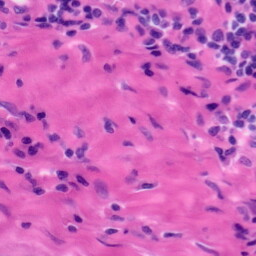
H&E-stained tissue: Tonsil